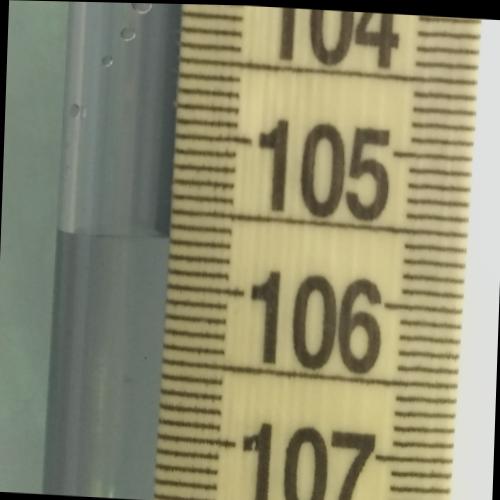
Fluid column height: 105.7 cm